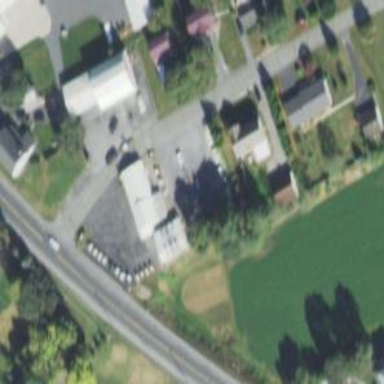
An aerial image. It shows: Car rental facility.